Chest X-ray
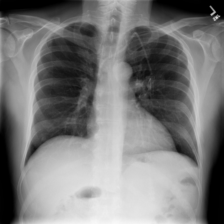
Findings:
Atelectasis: negative
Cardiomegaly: negative
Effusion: negative
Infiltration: negative
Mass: negative
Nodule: negative
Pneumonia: negative
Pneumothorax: negative
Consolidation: negative
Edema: negative
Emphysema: negative
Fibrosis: negative
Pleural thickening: negative
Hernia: negative